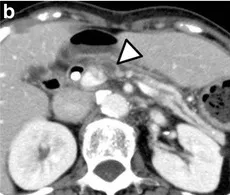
CT images after chemoradiation therapy (a, b).
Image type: radiology (ct)